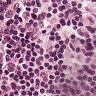
Metastatic tissue present: no